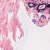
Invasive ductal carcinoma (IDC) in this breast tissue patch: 0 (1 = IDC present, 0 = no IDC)